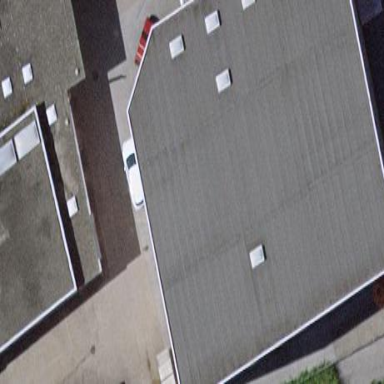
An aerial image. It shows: Industrial building.